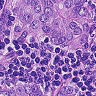
Metastatic tissue present: yes